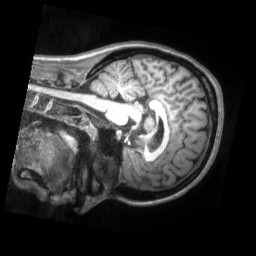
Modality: T1w
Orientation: sagittal
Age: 18
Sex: female